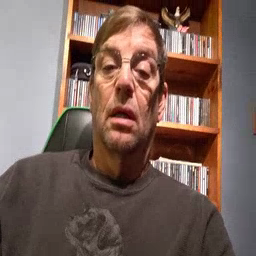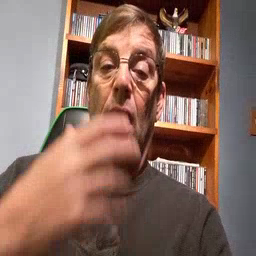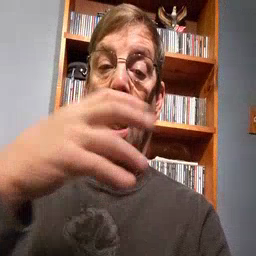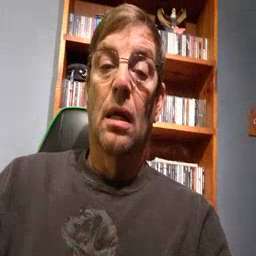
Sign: hot